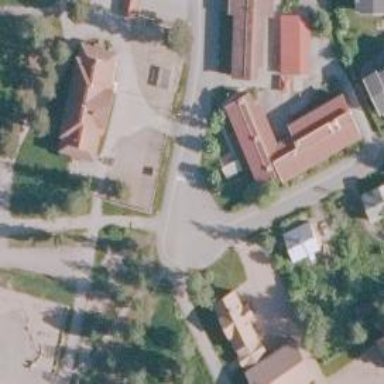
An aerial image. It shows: Living street.